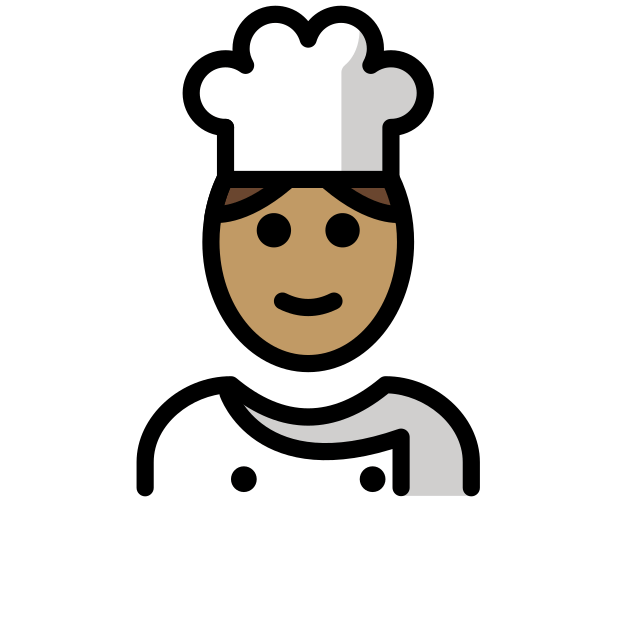
man cook: medium skin tone